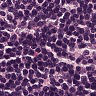
Metastatic tissue present: no